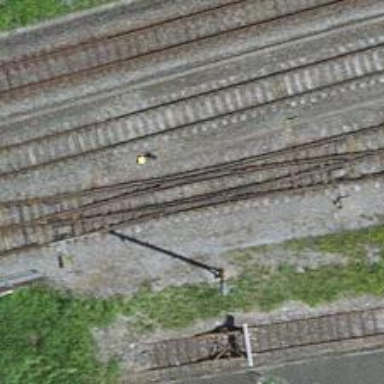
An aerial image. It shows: Single-track electrified railway with contact line.